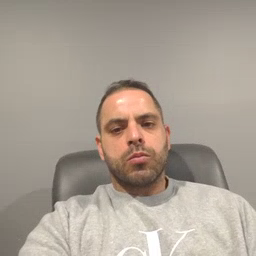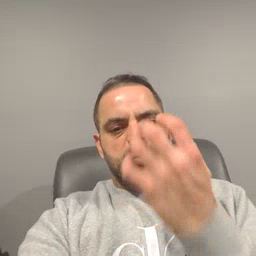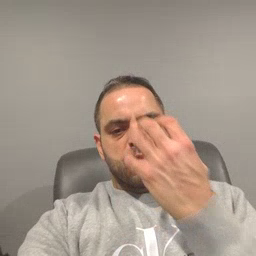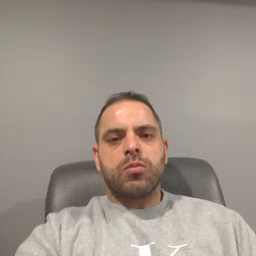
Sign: mad